Field crop: maize
Growth stage: 2
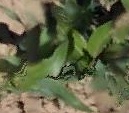
Species: maize